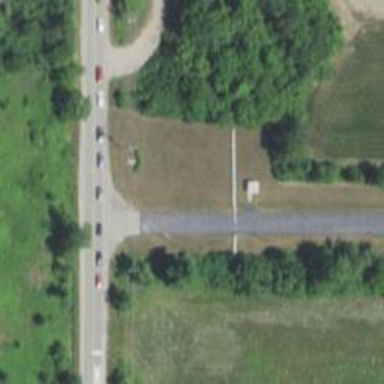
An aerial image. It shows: Stop road.